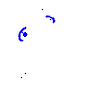
Particle: electron